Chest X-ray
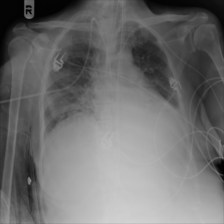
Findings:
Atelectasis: positive
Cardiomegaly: negative
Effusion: positive
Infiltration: positive
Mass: negative
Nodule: negative
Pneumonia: negative
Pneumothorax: negative
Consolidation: negative
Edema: negative
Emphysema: negative
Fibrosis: negative
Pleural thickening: negative
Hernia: negative